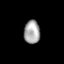
Tissue: prostate
Cell type: Epithelial cells
Senescence score: 0.1367
Nuclear area (px): 367
Mean DAPI intensity: 165.621